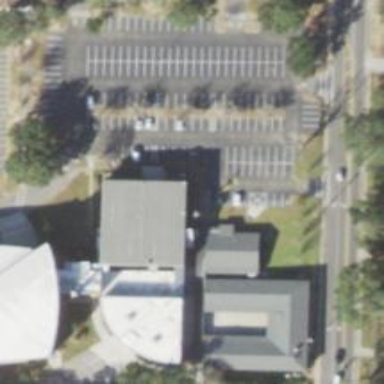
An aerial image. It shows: Parking space.